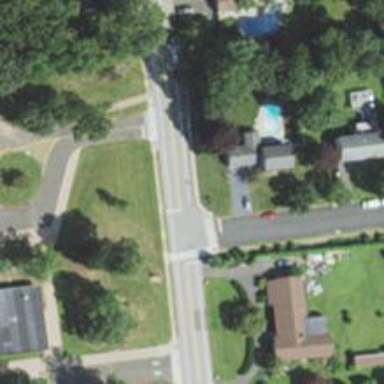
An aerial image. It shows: Stop road.